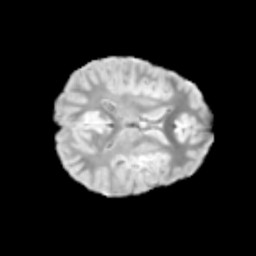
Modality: T2w
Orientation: axial
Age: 9
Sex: male
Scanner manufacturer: siemens
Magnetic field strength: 3 T
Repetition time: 3.8 s
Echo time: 0.07 s